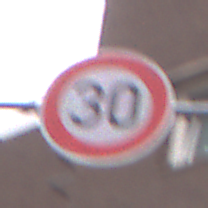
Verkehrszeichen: Geschwindigkeit30
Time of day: MorningAfternoon
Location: Outdoor (Urban)
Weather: Overcast
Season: NotSpecified
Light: Natural